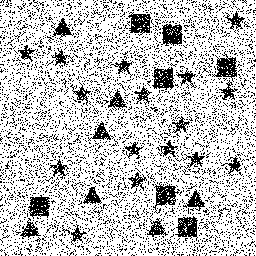
Squares: 7
Triangles: 7
Stars: 16
Total shapes: 30